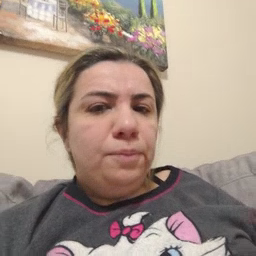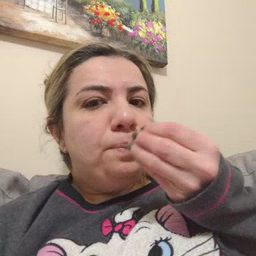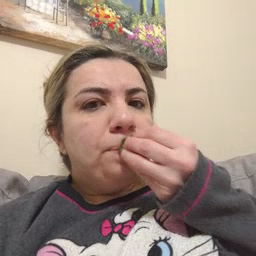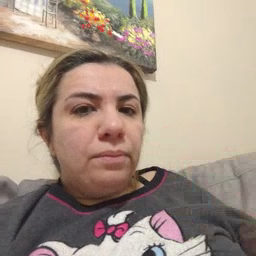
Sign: food